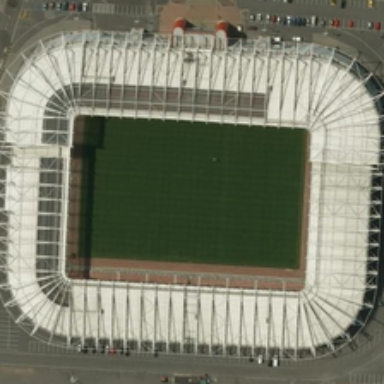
A parking lot with many cars is near a large stadium .